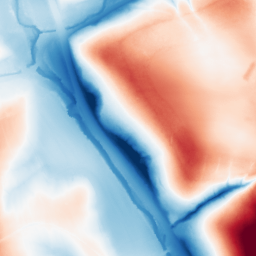
Category: classical
Decomposition family: gaussian_anisotropic
Decomposition parameters: sigma_x: 50
sigma_y: 20
Upsampling method: bicubic
Upsampling parameters: scale: 4
Upsampling scale: 4